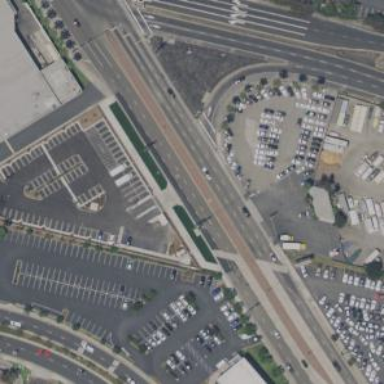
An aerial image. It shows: Primary highway with asphalt surface. It is bordered by commercial establishments.